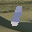
Label: 1